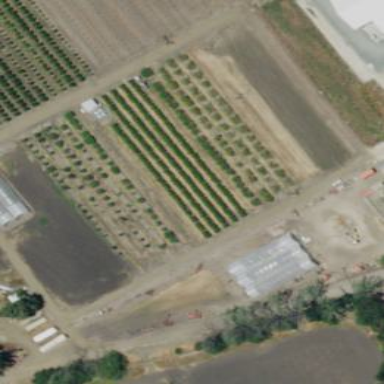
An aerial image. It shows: Orchard.